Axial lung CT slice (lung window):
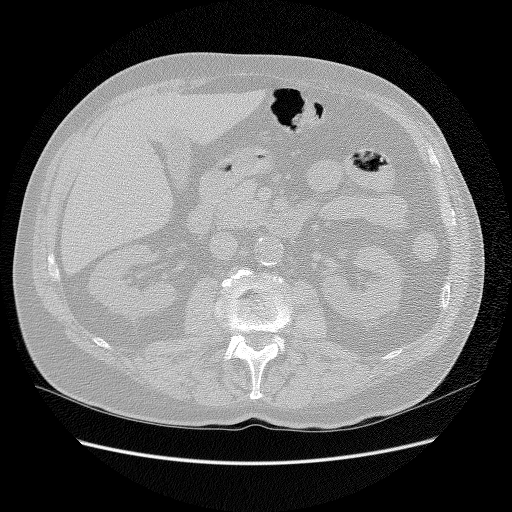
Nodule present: no